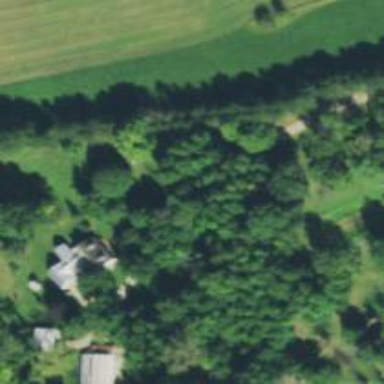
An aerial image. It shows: Driveway.